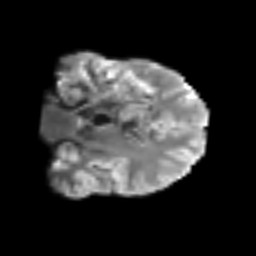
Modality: T2w
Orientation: coronal
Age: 41
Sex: male
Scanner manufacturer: siemens
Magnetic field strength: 3 T
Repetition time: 6.1 s
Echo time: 0.101 s